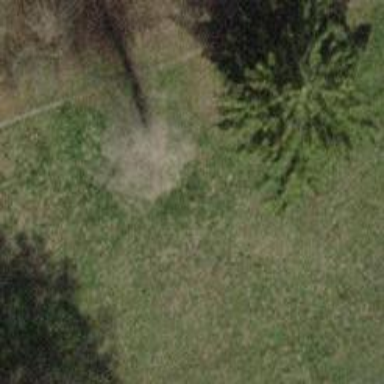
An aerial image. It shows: Needle-leaved tree in its natural environment.